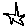
Label: star